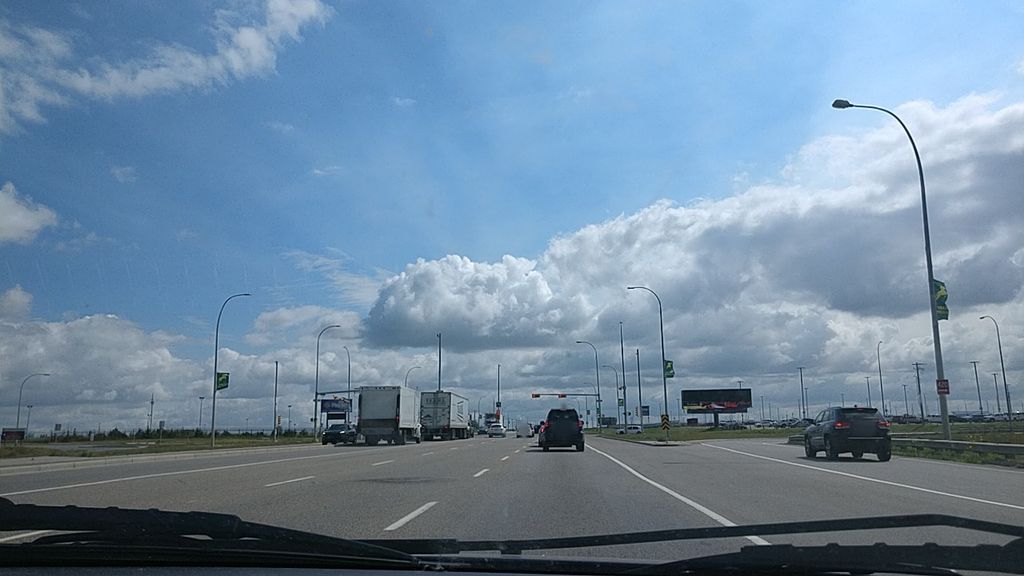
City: calgary